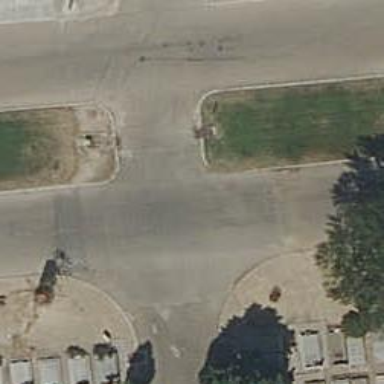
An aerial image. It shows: Unclassified road with concrete surface.